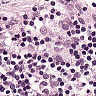
Metastatic tissue present: no